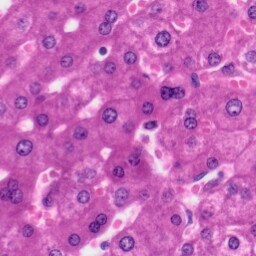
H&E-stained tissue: Liver